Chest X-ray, PA view. Patient: 47 years old, sex F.
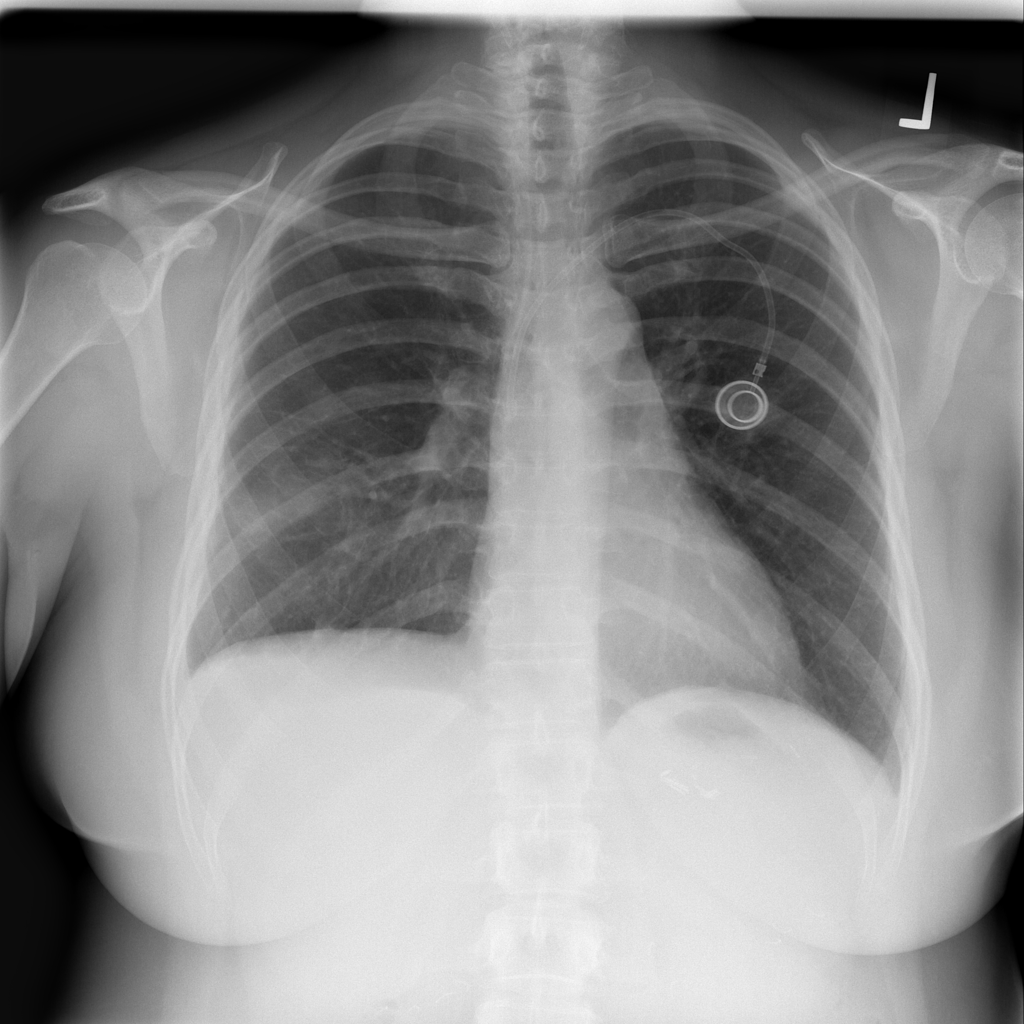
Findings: No Finding